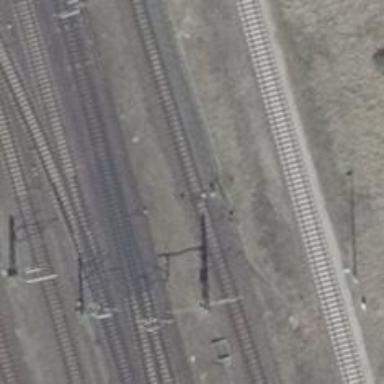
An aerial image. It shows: Wedge used for railway derailment.